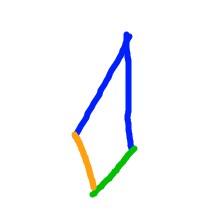
Shape: kite